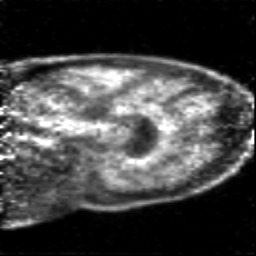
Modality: PET
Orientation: sagittal
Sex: male
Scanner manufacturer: siemens